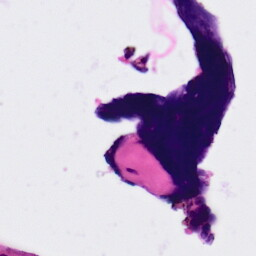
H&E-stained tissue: Ovarian